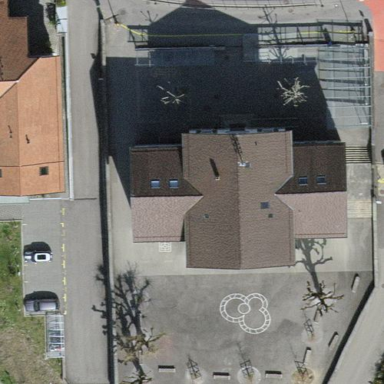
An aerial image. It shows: School.